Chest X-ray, PA view. Patient: 26 years old, sex F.
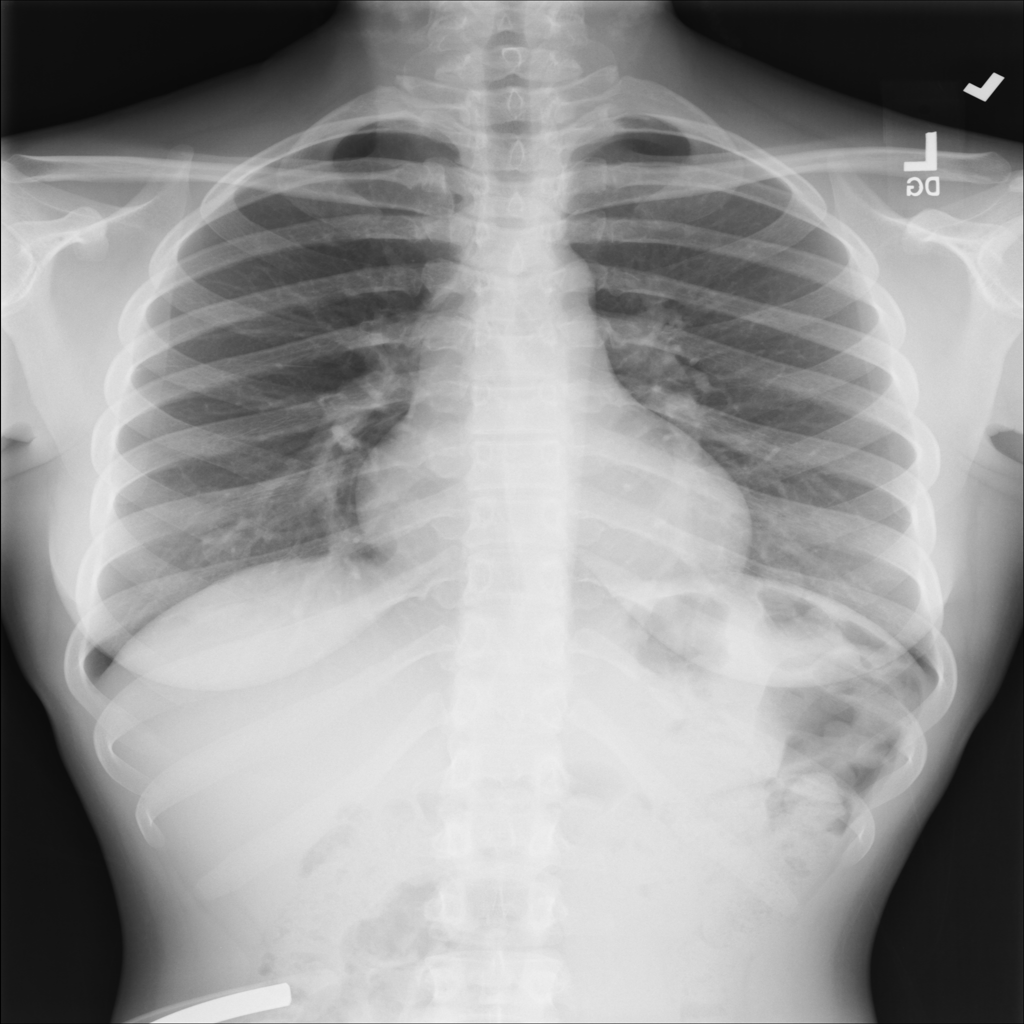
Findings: No Finding